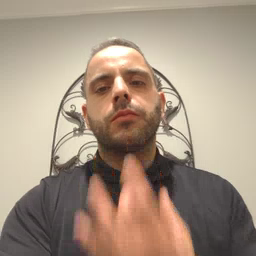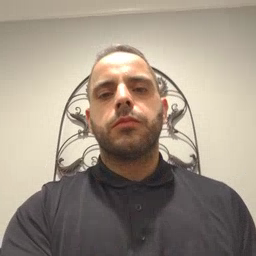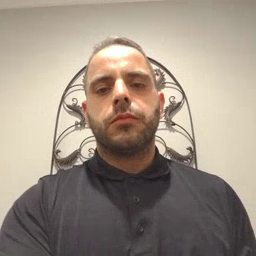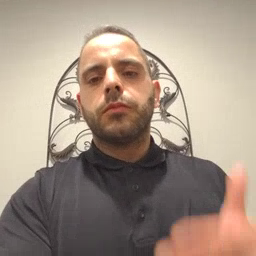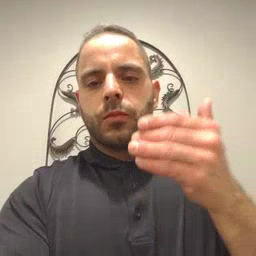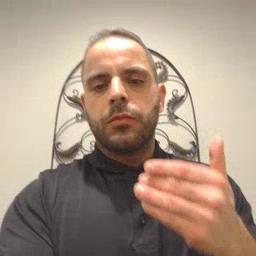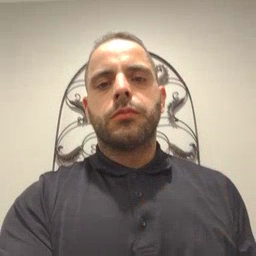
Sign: before